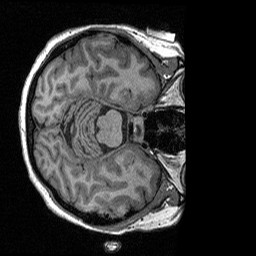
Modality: T1w
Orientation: axial
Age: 47
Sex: female
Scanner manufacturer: siemens
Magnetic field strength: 3 T
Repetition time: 2.3 s
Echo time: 0.00298 s